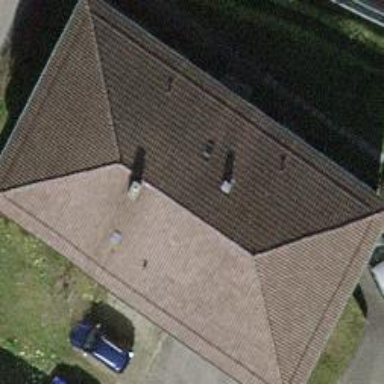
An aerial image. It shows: Hipped roof apartment building.